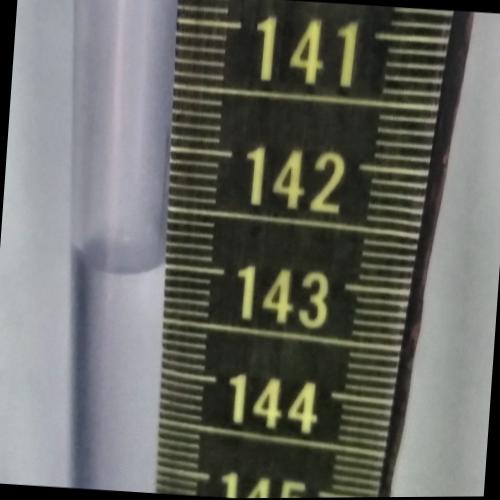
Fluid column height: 143.1 cm